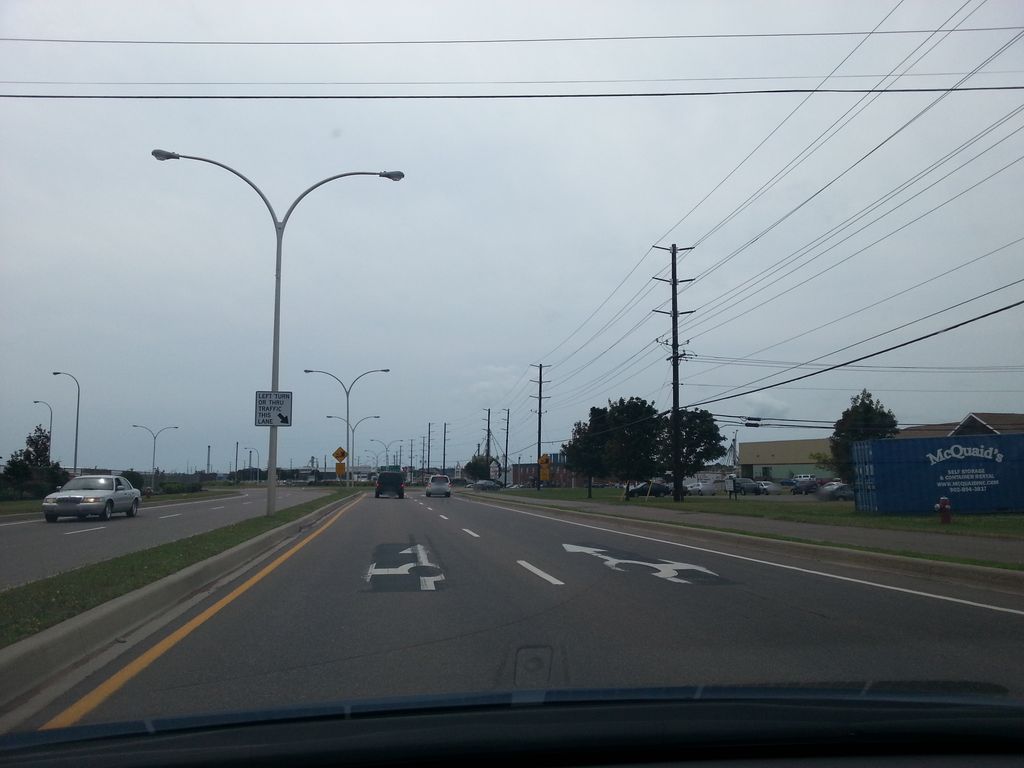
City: charlottetown